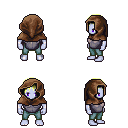
a pixel art fantasy rpg character, male body template, dark elf, purple skin, steel chest armor, teal pants, gold plain hairstyle, cloth hood, four views (front, back, left, right), 2x2 character sprite sheet, small pixel art, hard edges, no anti-aliasing